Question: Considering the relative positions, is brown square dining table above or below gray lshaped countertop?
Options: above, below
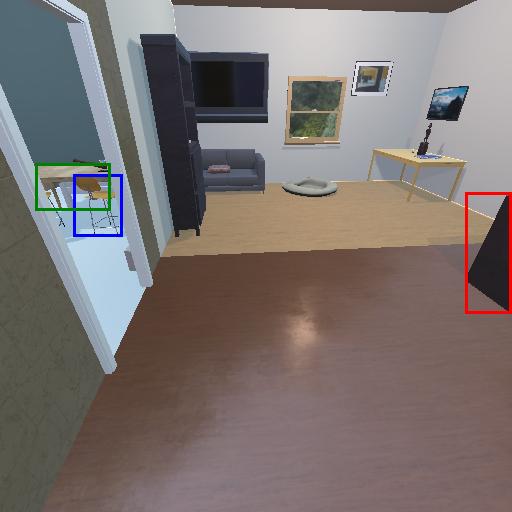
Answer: above